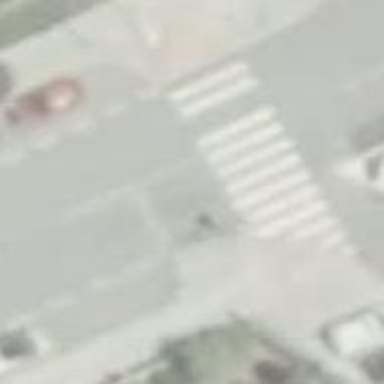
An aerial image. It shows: Uncontrolled zebra crossing on the road.